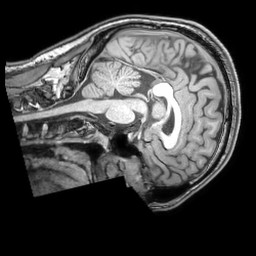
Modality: T1w
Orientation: sagittal
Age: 25
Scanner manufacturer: philips
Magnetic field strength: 3 T
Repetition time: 0.007 s
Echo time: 0.003501 s